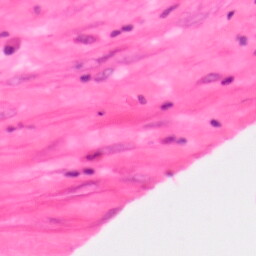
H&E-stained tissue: Colon